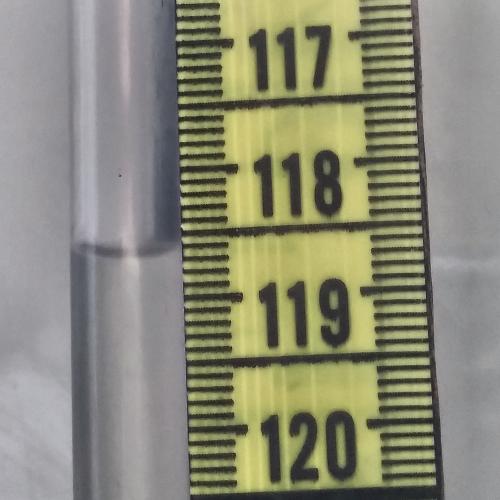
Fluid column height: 118.6 cm